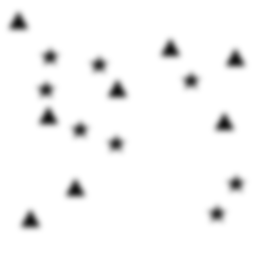
Squares: 0
Triangles: 8
Stars: 8
Total shapes: 16